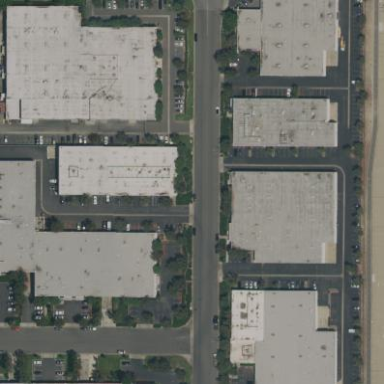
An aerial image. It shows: Warehouse building.